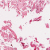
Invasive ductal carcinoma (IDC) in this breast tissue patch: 0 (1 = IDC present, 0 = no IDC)